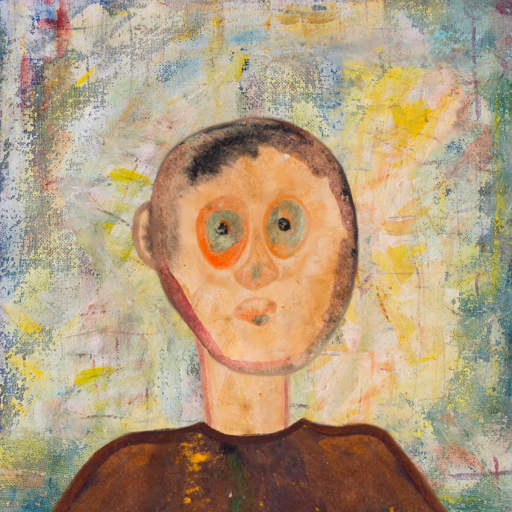
Background: Irani, Head And Neck Front: Childish, Face Front: Childish, Bust: Comrade, Hair Front: Blank, Head Accessory: Blank, Second Necklace: Blank, Necklace: Blank, Baby: Blank